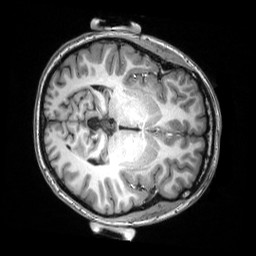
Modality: T1w
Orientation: axial
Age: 21
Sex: female
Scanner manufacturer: siemens
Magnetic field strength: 3 T
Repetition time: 2.53 s
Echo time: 0.0033 s